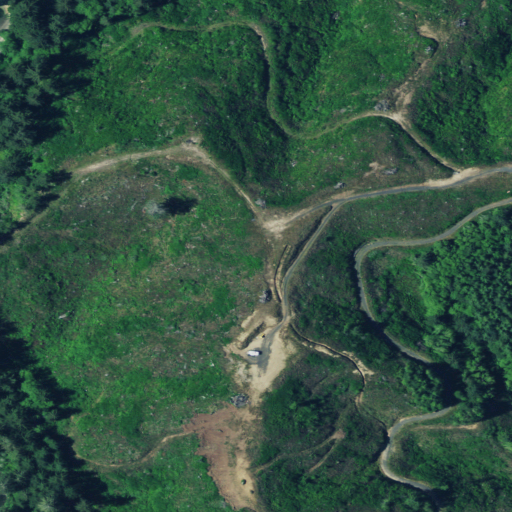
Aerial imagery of cape in Oregon named Cornwall Point containing shrub, evergreen forest, mixed forest, and open water